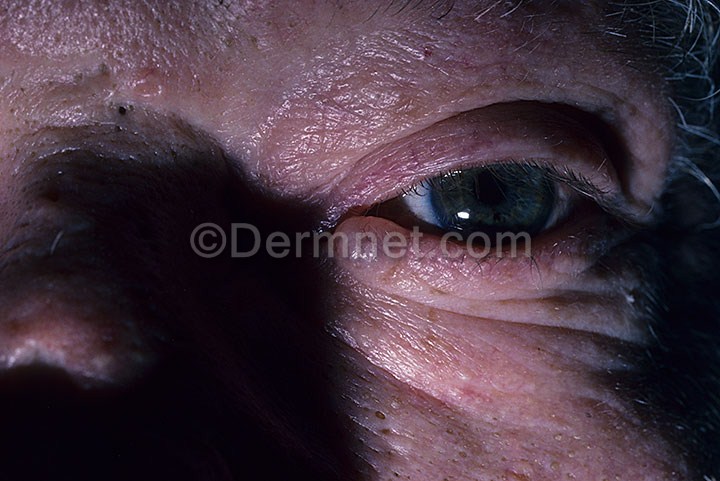
Disease: Seborrheic Keratoses and other Benign Tumors